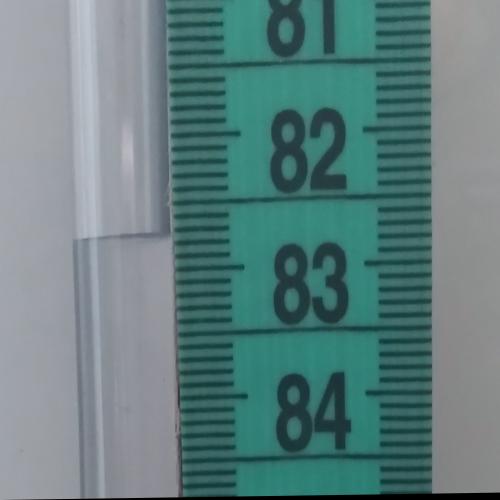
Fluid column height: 82.7 cm